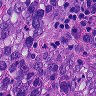
Metastatic tissue present: yes